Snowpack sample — Loveland Pass, Silver Plume, Colorado, USA (12/14/25, 10:50 AM MST)
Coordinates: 39.664, -105.882
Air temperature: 36 °F
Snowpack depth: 67 cm
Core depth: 20 cm
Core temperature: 46.4 °F
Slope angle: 6°, slope face: 326°
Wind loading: low
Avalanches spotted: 0
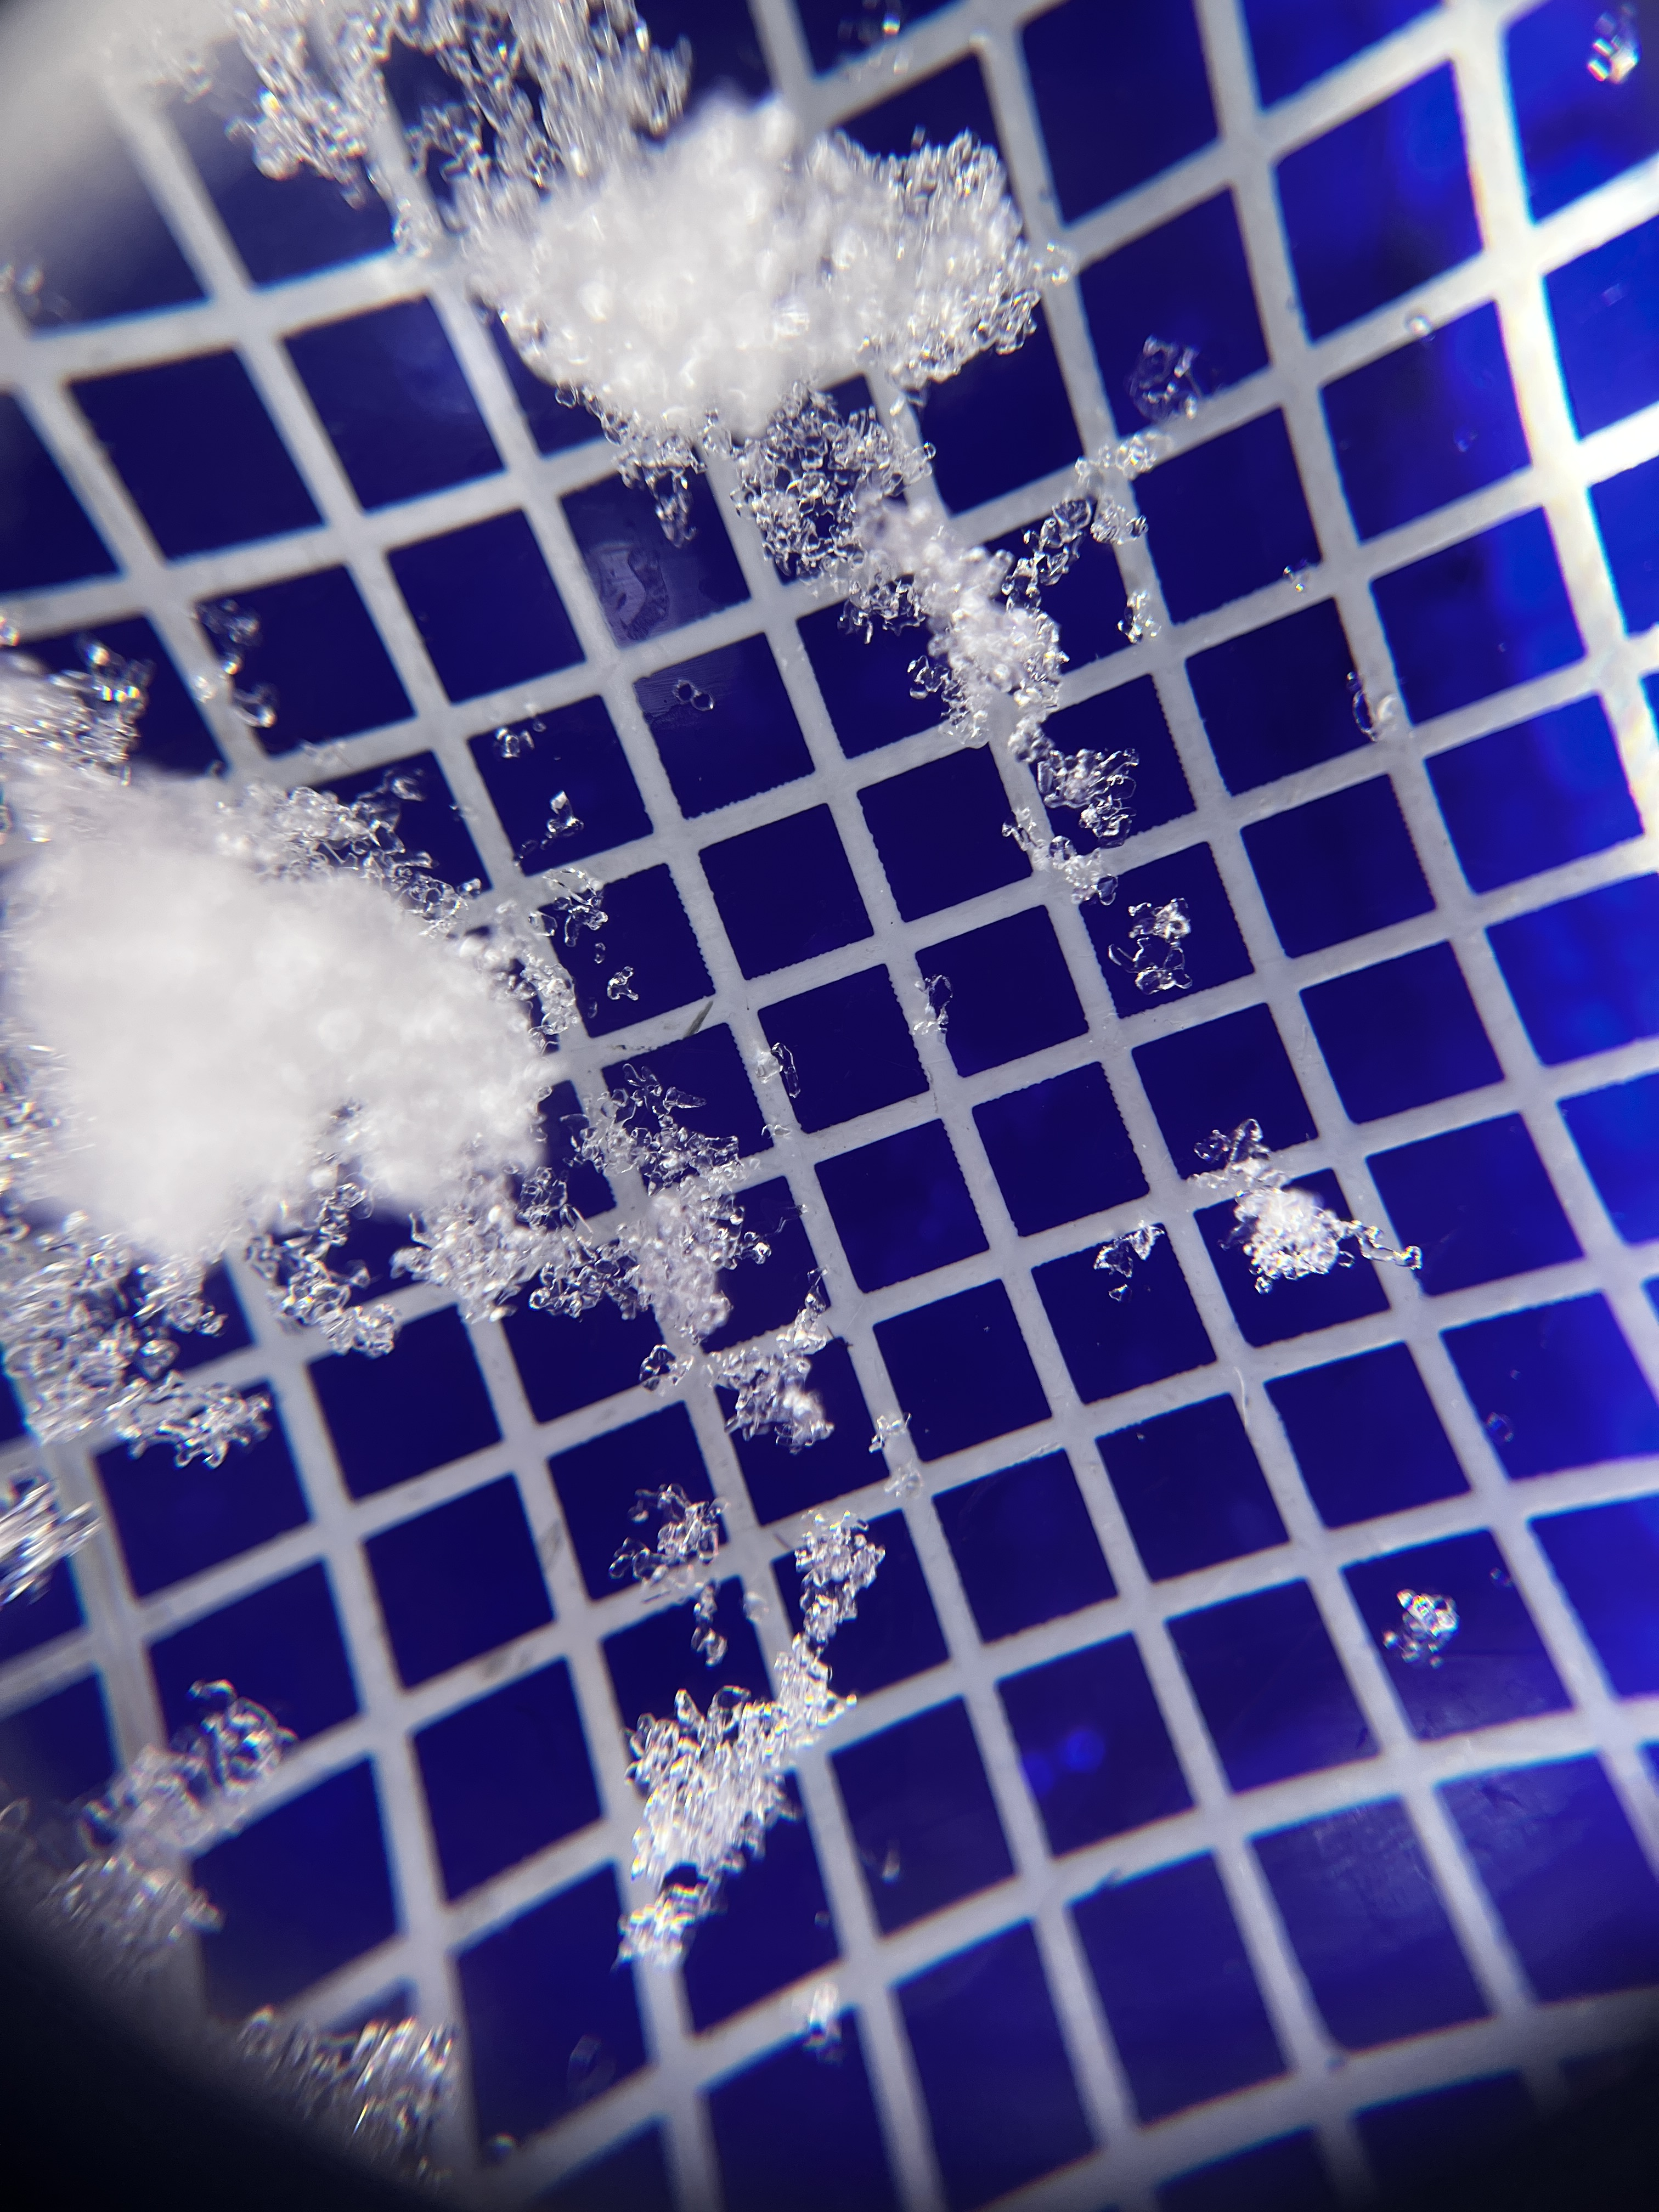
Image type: magnified_profile
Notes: No avalanches spotted, very late start to the season with minimal snowpack